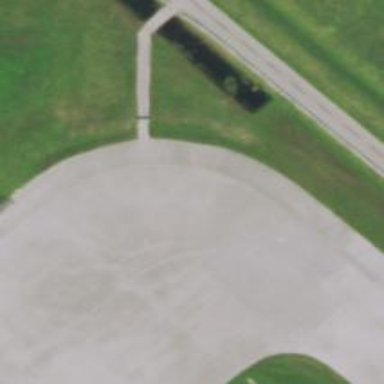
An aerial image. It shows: View of taxiway at the airport.